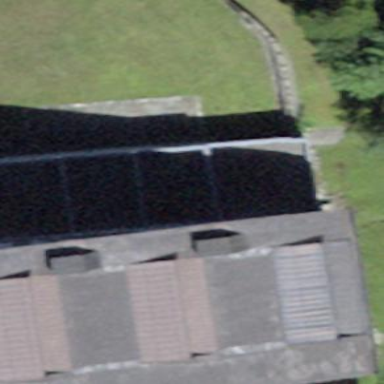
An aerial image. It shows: View of roof of building.